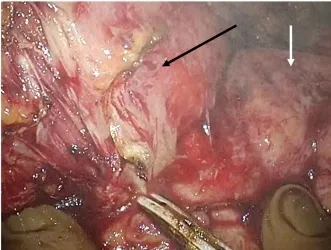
Intraoperative findings. . (b) Released adhesion of the stomach (black arrow) and hematoma (white arrow) while touching the hematoma.
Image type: medical_photograph (other_medical_photograph)